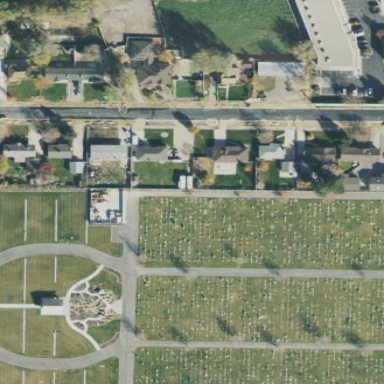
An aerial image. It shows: Cemetery.